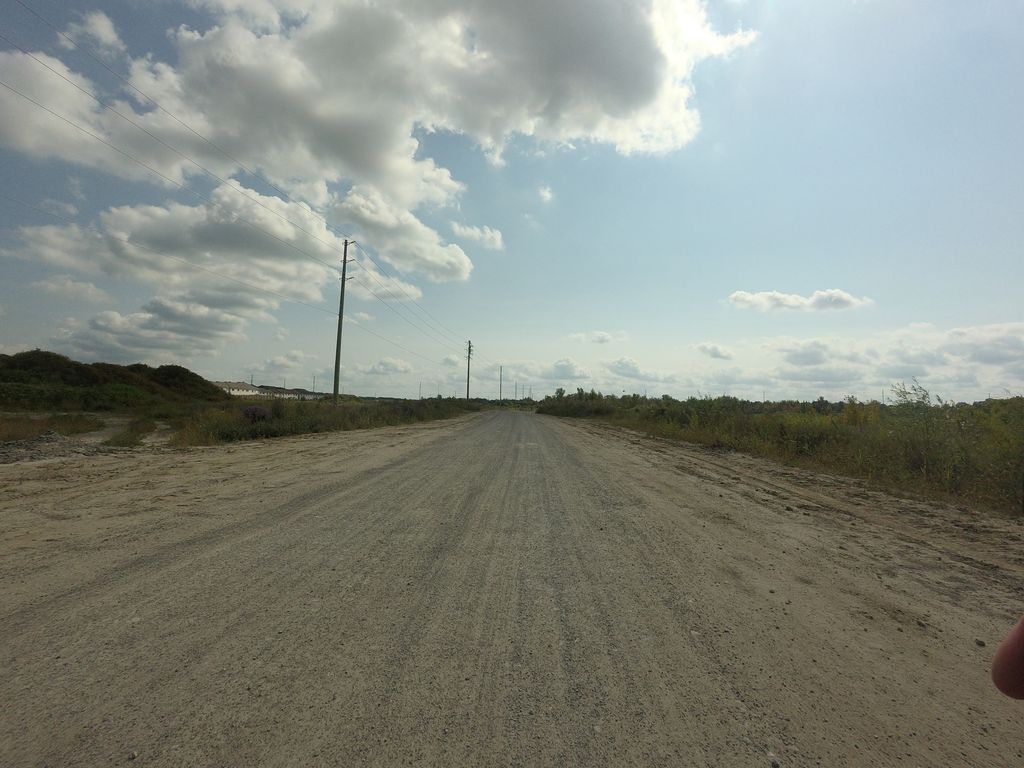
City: ottawa-gatineau